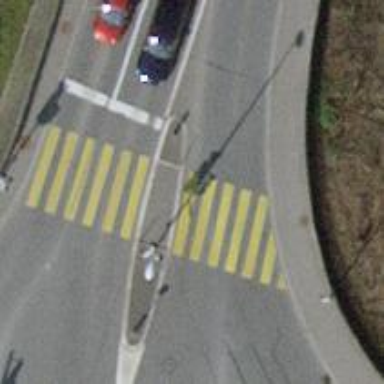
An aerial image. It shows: Crossing with traffic signals and pedestrian island.